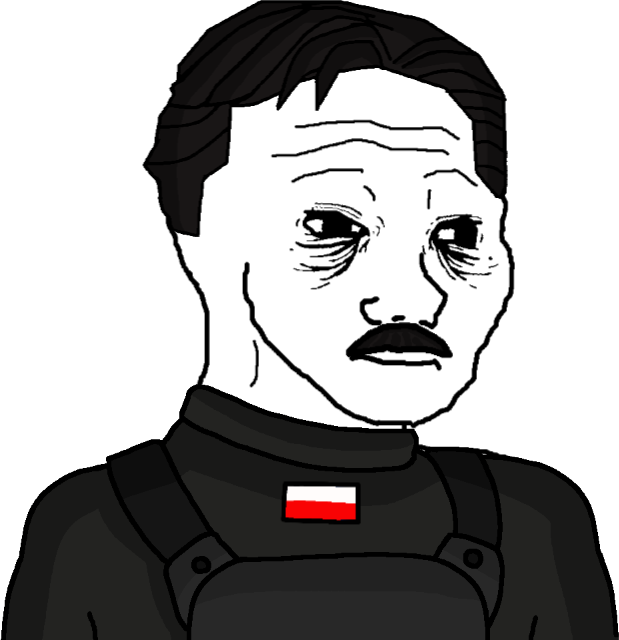
Label: 5_Tired_Wojak